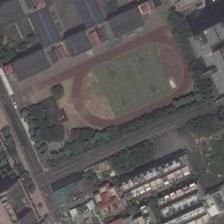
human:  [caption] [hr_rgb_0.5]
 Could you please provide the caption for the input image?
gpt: this half-old playground is wreathed in lush plants and buildings .

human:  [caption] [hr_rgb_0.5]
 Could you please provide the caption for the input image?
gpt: two small basketball fields and a straight road beside .

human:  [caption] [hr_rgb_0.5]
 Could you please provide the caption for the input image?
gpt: many buildings and some green plants are around a playground .

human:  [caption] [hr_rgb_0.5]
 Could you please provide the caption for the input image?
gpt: a playground is surrounded by many buildings and two roads .

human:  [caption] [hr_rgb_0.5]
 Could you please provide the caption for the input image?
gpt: a playground next to a road is surrounded by many trees and houses .